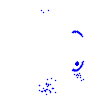
Particle: proton